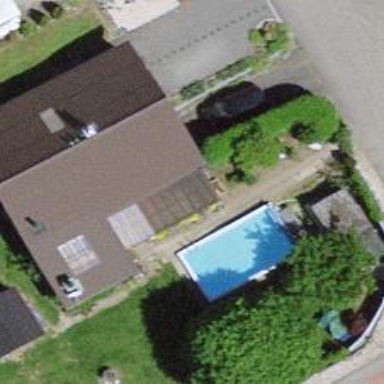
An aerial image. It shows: Detached building.